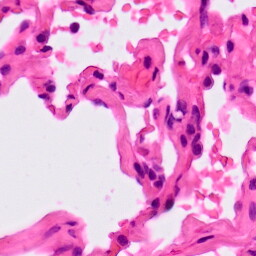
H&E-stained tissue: Lung